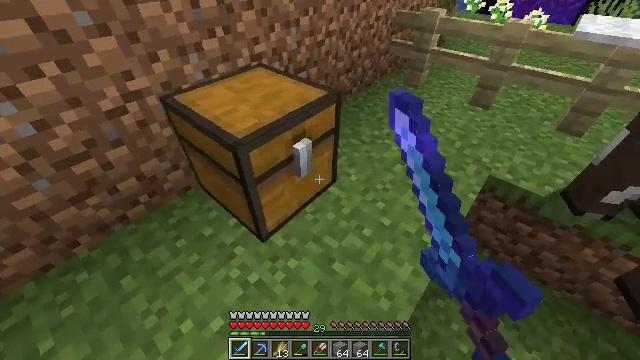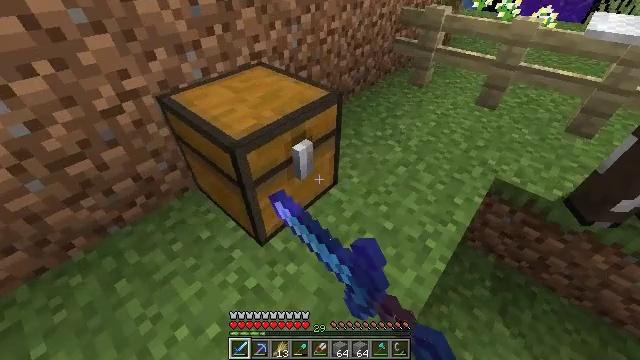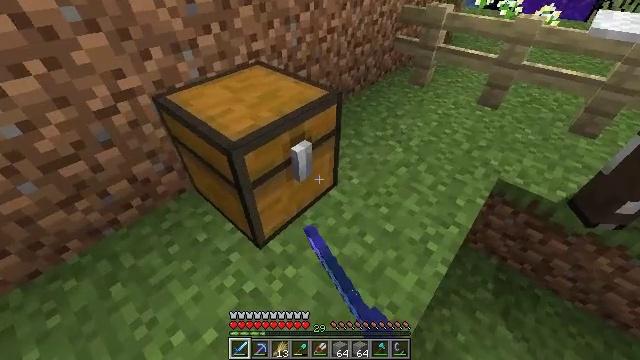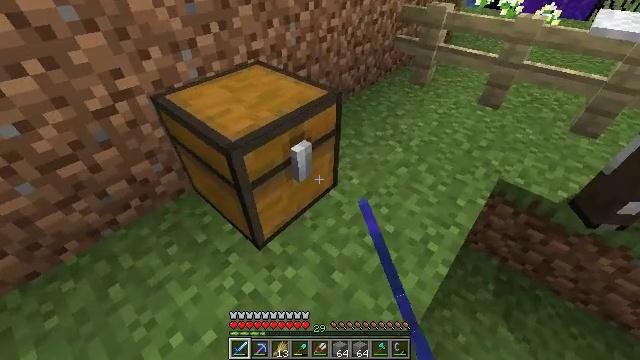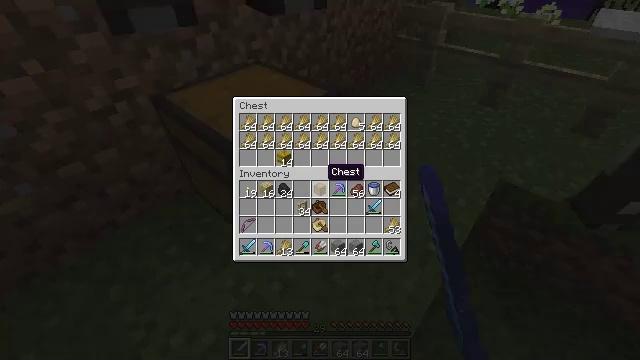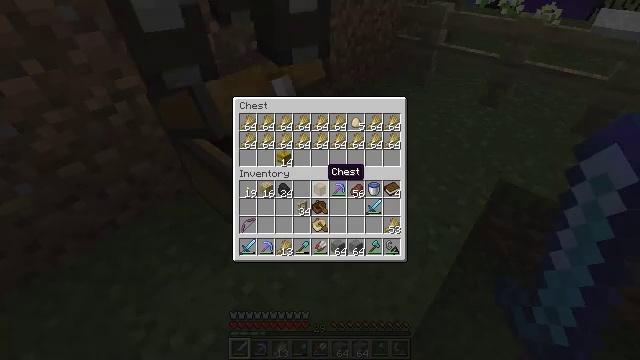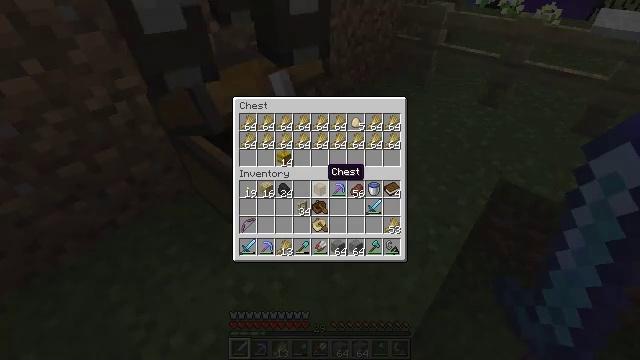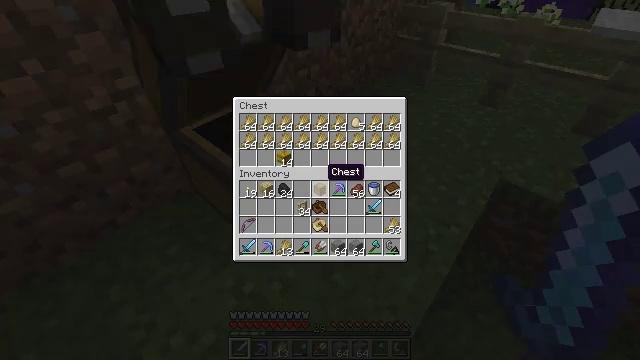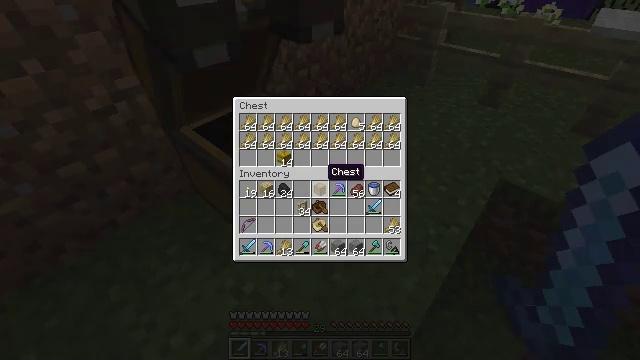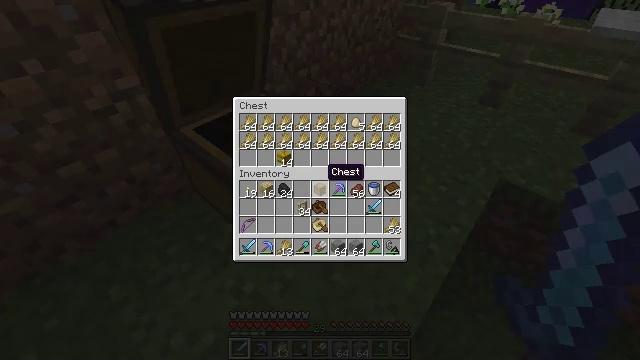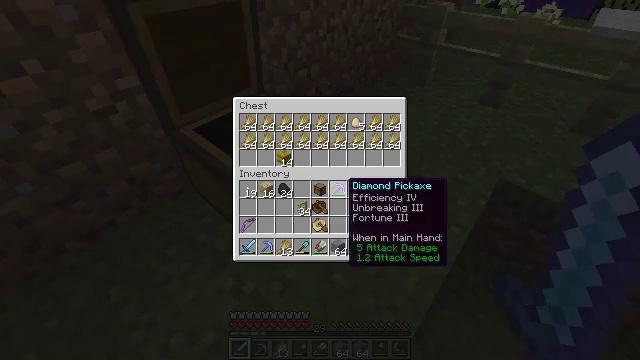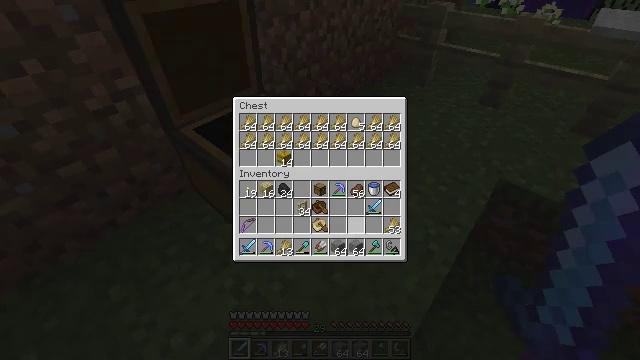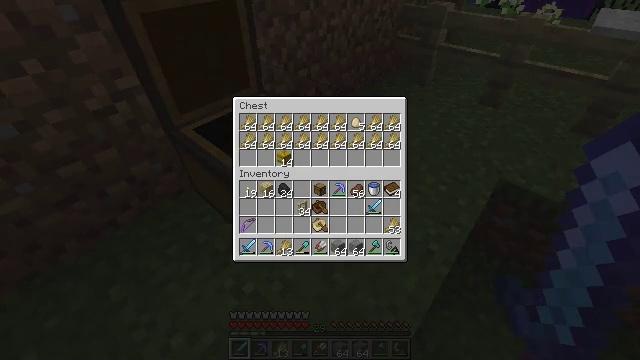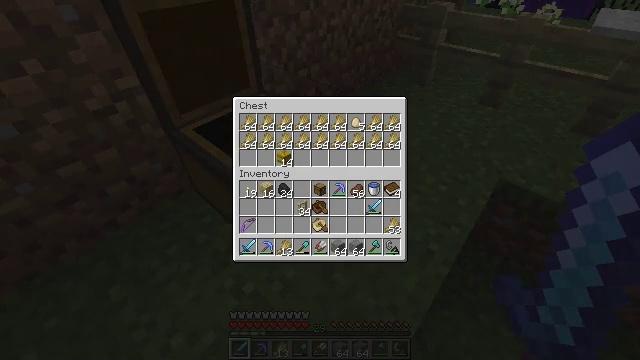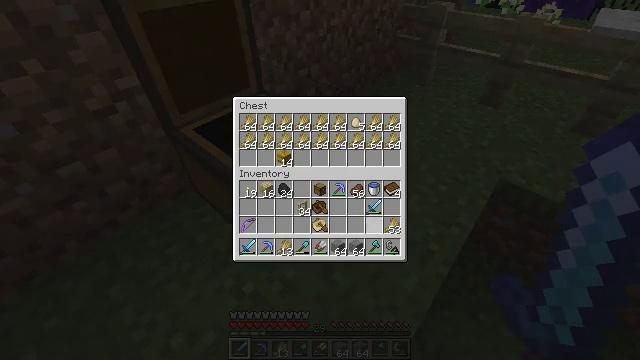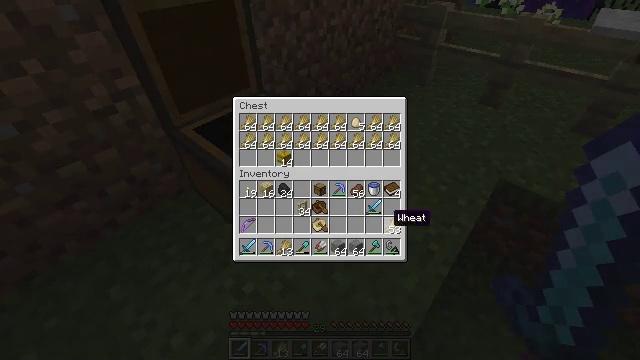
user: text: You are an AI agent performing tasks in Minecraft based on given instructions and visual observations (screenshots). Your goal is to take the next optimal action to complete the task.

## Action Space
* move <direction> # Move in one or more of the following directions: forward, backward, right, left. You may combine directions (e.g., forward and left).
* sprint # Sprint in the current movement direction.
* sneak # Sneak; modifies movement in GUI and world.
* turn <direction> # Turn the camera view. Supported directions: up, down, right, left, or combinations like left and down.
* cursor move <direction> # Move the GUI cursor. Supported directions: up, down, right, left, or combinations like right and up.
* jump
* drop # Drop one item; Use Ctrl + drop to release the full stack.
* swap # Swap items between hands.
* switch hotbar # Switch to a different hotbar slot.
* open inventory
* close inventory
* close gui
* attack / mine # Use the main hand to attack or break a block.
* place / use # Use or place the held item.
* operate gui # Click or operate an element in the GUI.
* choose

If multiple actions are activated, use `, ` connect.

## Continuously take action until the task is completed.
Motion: motion action
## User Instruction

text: Hunt a sheep.
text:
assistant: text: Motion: use / place
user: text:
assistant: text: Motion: use / place
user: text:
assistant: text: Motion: no_op
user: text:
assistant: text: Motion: no_op
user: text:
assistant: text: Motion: no_op
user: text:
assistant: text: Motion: no_op
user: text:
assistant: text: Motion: no_op
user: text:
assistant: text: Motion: no_op
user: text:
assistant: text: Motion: no_op
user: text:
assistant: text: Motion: turn right and down
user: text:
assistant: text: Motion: turn right and down
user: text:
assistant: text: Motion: turn down
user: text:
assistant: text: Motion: sneak
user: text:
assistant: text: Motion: sneak, turn right
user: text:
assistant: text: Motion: sneak, turn up
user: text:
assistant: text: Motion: sneak
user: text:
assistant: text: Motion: sneak, attack / mine
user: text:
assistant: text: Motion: sneak, attack / mine
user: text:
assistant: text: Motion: sneak, attack / mine
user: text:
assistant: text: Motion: sneak, turn left and down
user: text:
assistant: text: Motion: sneak, turn left and down
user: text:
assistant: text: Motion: sneak, turn left
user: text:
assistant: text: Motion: sneak
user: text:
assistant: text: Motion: sneak
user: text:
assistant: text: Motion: sneak
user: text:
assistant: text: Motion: sneak
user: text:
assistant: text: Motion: sneak
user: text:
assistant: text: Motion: sneak, attack / mine
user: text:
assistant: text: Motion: sneak, attack / mine
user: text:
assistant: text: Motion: sneak, attack / mine